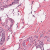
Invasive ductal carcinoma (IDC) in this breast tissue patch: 0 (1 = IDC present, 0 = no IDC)